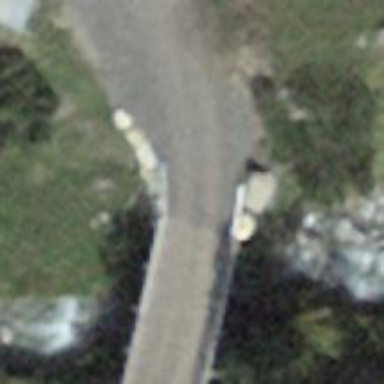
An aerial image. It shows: Dirt track road with bridge.